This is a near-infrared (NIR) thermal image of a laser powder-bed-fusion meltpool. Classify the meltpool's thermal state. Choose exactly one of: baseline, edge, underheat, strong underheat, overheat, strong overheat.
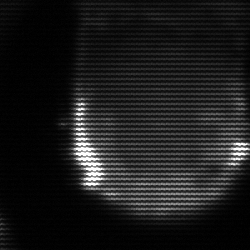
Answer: edge